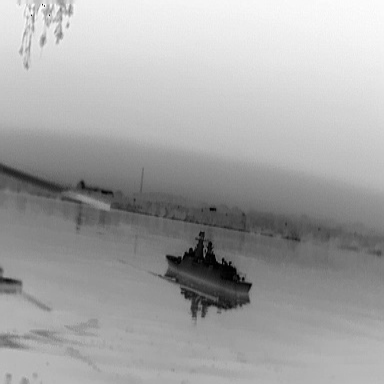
There is a warship in the infrared image.